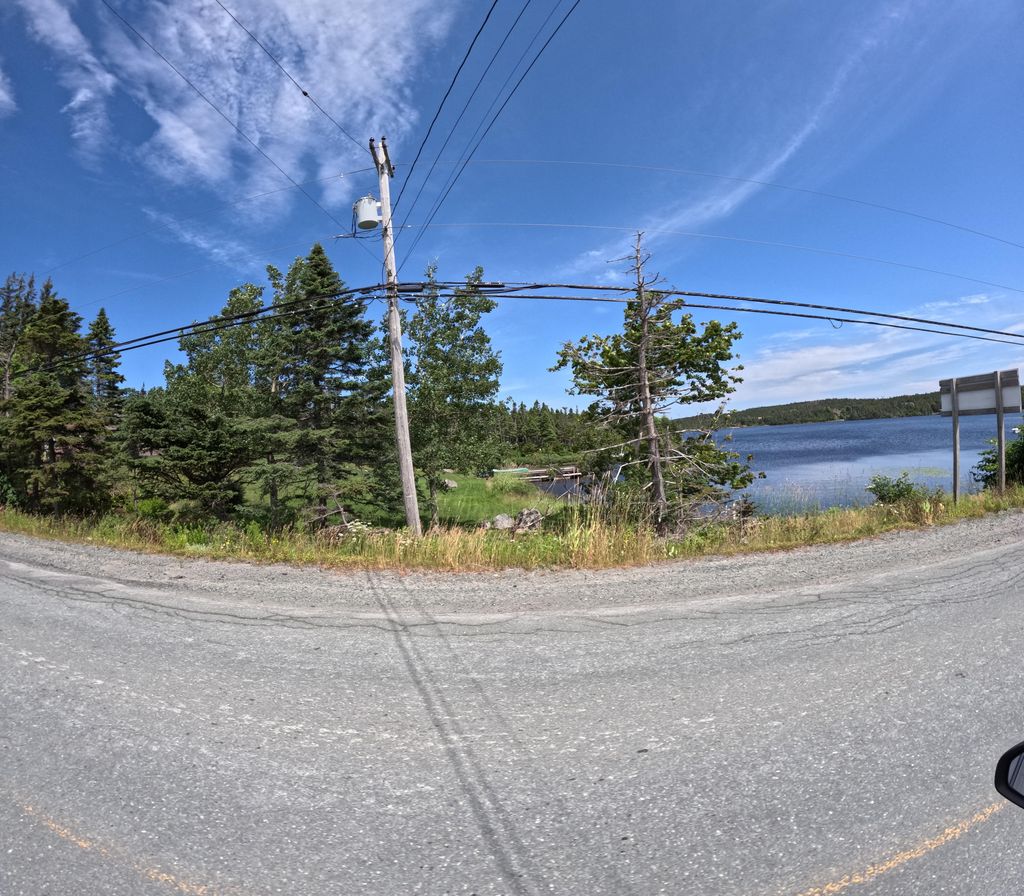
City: st_johns